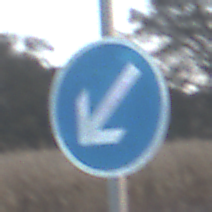
Verkehrszeichen: VorgeschriebeneVorbeifahrtLinks
Umgebung: Outdoor, Nature
Tageszeit: SunriseSunset
Wetter: Clear
Licht: Natural
Jahreszeit: Winter
Kontrast: LowContrast